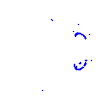
Particle: proton